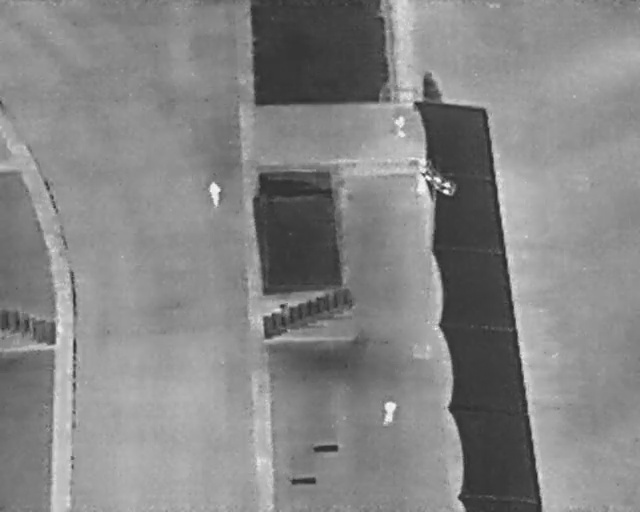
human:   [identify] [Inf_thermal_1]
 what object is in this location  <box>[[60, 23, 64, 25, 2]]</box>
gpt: <ref>1 large person at the top</ref>